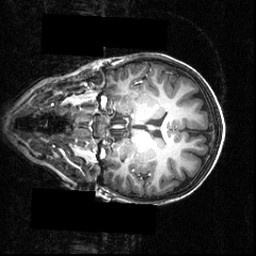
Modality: T1w
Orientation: coronal
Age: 12
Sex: female
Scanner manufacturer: siemens
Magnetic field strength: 3.951 T
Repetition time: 1.5 s
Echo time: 0.00335 s